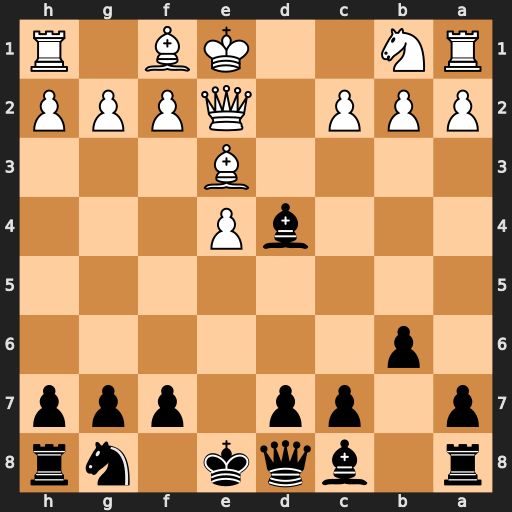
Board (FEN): r1bqk1nr/p1pp1ppp/1p6/8/3bP3/4B3/PPP1QPPP/RN2KB1R
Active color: b
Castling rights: KQkq
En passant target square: -
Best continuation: Bxb2 c3 Bxa1